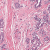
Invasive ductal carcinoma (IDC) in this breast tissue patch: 0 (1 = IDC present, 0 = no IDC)